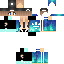
A female human skin with medium skin, wearing brown long hair dressed in a blue hoodie and black pants, featuring a closed mouth.